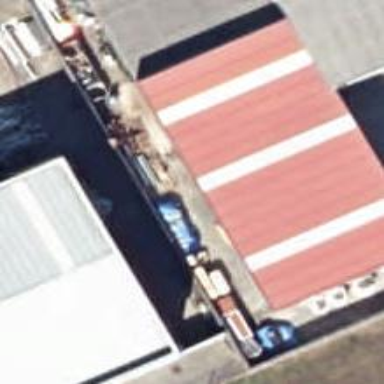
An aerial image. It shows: Industrial building.